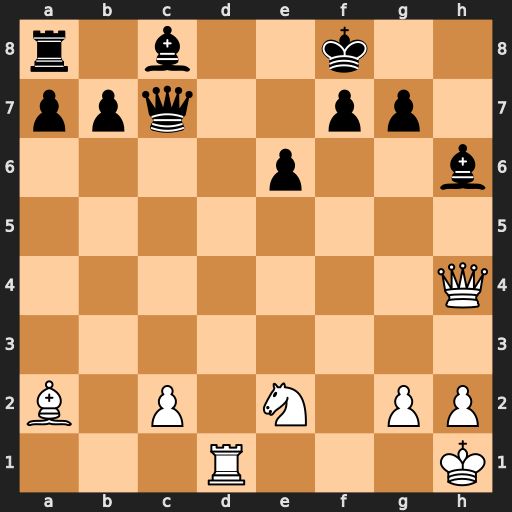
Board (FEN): r1b2k2/ppq2pp1/4p2b/8/7Q/8/B1P1N1PP/3R3K
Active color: w
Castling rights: -
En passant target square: -
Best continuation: Rd8+ Qxd8 Qxd8#